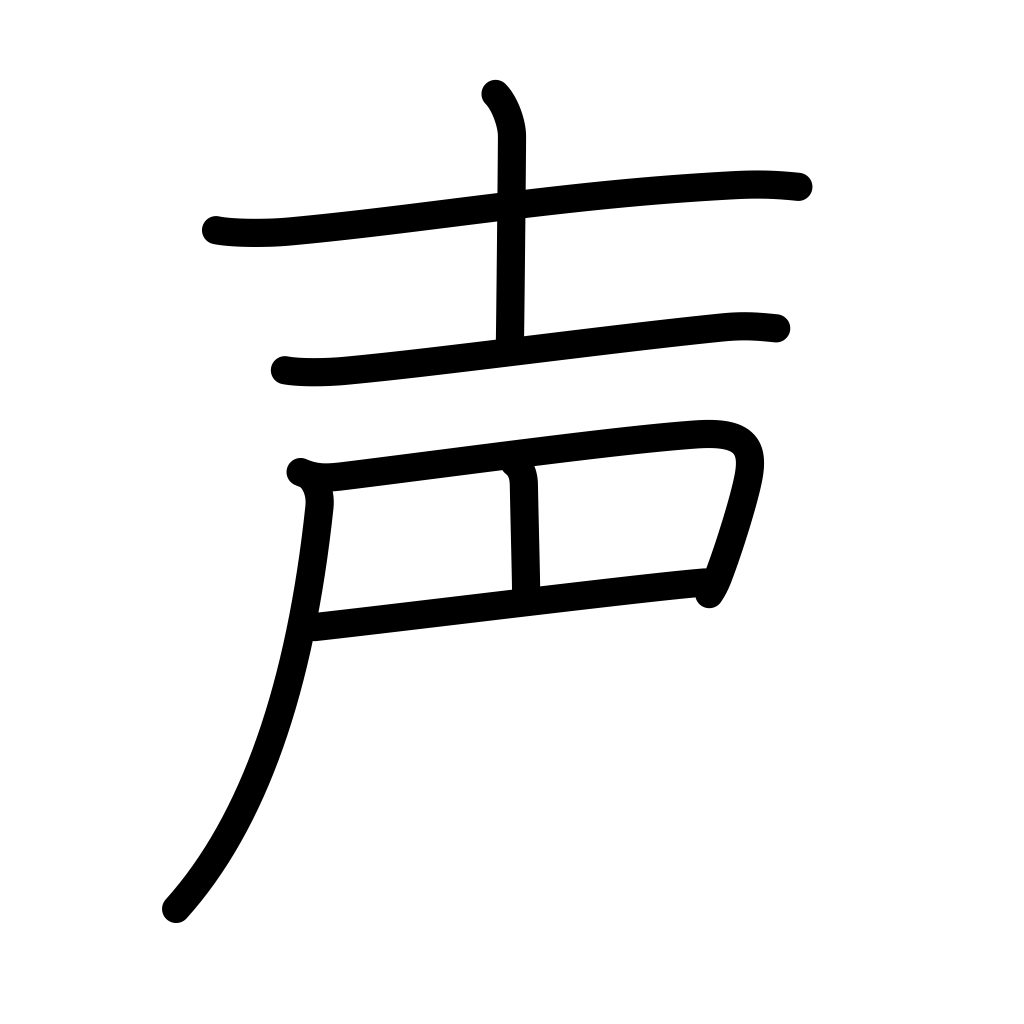
Meaning: voice